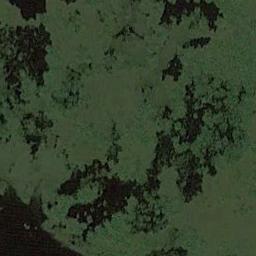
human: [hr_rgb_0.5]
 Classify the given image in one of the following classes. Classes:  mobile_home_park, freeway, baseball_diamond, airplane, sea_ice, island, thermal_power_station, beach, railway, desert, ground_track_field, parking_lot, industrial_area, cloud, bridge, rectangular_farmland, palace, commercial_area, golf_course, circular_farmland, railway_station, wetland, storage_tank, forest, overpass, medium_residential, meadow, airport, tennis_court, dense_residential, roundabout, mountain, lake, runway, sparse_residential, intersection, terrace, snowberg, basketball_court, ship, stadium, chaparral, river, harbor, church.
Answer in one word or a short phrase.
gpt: wetland